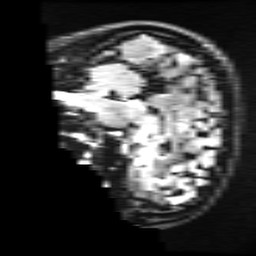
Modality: FLAIR
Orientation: sagittal
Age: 23
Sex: female
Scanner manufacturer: ge
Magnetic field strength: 3 T
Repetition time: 11 s
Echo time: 0.1497 s